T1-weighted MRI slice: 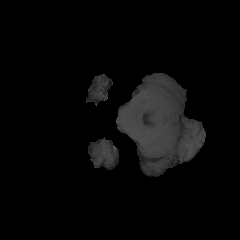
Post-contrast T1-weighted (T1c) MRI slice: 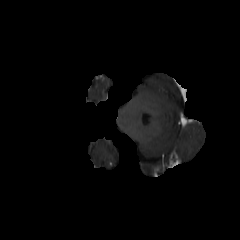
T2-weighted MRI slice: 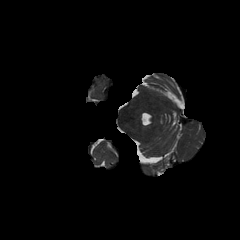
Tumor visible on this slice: no